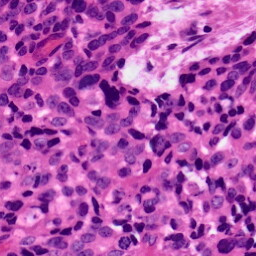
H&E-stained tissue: Ovarian